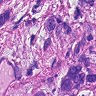
Metastatic tissue present: yes